Question: The problem is with faced with the nested unordered list having a class name of .SubMenu, below is the screenshot, the sub menu below does not show all the 5 list items as present in the HTML makrup

Here is the HTML 5 code
'''
<!DOCTYPE html>
<html>
<head>
<meta charset = "UTF-8">
<meta name = "description" content = "this is sample description!!">
<link rel = "stylesheet" href = "style.css">
<title>Official Website</title>
</head>
<body>
<header>
<h1 class = "logo">Sample</h1>
<ul class = "SocialMediaLinks">
<li><a href = "#">F</a></li>
<li><a href = "#">T</a></li>
<li><a href = "#">G+</a></li>
</ul>
</header>
<nav class = "NavigationSection">
<ul class = "MainMenu">
<li><a href = "#">The Organization</a></li>
<li><a href = "#">The Mission</a></li>
<li><a href = "#">The Guru</a></li>
<li><a href = "#">Our Activities</a>
<ul class = "SubMenu">
<li>menu 1</li>
<li>menu 2</li>
<li>menu 3</li>
<li>menu 4</li>
<li>menu 5</li>
</ul>
</li>
<li><a href = "#">Programmes By Guruji</a></li>
<li><a href = "#">Team TadEkam</a></li>
<li><a href = "#">Our Blogs</a></li>
<li><a href = "#">Contact</a></li>
</ul>
</nav>
</body>
</html>
'''
and here is the CSS
'''
/*
Name : style.css
Description : contains sitewide css rules for every element on all the pages
*/
/* --- HEADER SECTION ---*/
header{
background-color: #197419;
padding: 15px;
}
/* --- LOGO SECTION ---*/
.logo{
font-size: 40px;
color: white;
display: inline;
margin-left: 30px;
}
/* --- SOCIAL MEDIA SECTION ---*/
.SocialMediaLinks{
display: inline;
margin-left: 1100px;
}
.SocialMediaLinks li{
list-style-type: none;
display: inline-block;
font-size: 40px;
color: white;
}
.SocialMediaLinks li a{
padding: 7px;
}
.SocialMediaLinks a:link{
text-decoration: none;
color: white;
}
.SocialMediaLinks a:visited{
text-decoration: none;
color: white;
}
.SocialMediaLinks a:hover{
background-color: #28A428;
border-radius: 5px;
}
/* --- BODY SECTION --- */
body{
margin: 0px;
}
/* --- NAVIGATION SECTION --- */
.NavigationSection{
position: relative;
background-color: #197419;
padding: 5px;
}
/* --- MAIN MENU SECTION ---*/
.MainMenu li{
position: relative;
list-style-type: none;
font-size: 20px;
display: inline-block;
margin-right: 30px;
color: white;
}
.MainMenu li a{
padding: 5px;
}
.MainMenu a:link{
text-decoration: none;
color: white;
}
.MainMenu a:visited{
text-decoration: none;
color: white;
}
.MainMenu a:hover{
background-color: #28A428;
border-radius: 5px;
}
.MainMenu li .SubMenu li{
list-style-type: none;
display: none;
}
.MainMenu li:hover .SubMenu li{
display: block;
position: absolute;
}
'''
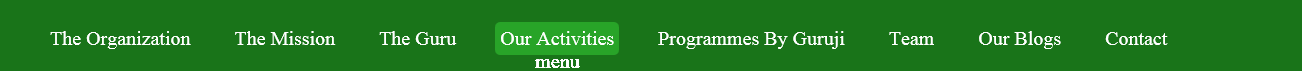
Answer: Make this change
'''
.MainMenu li:hover .SubMenu li{
display: block;
position: relative;
}
'''
position:relative;
<URL>